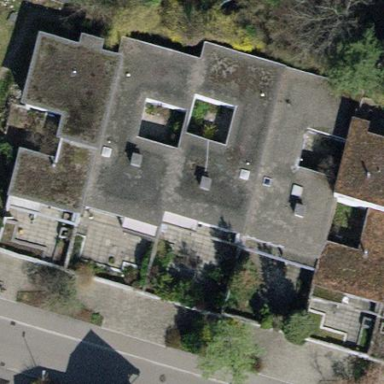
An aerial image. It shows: Terrace building.